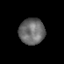
Tissue: prostate
Cell type: T cells
Senescence score: 0.7151
Nuclear area (px): 659
Mean DAPI intensity: 106.352